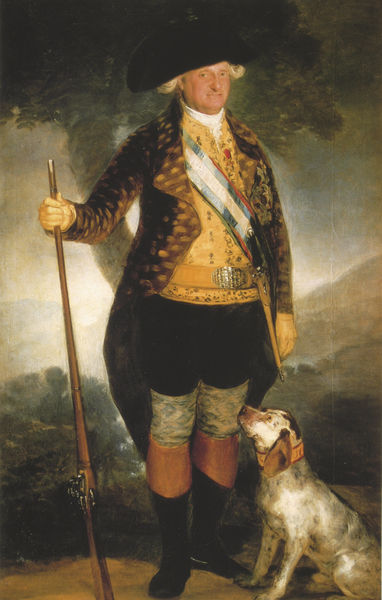
Titel: King Carlos IV in Hunting Costume
Künstler: Francisco José Goya Lucientes
Standort: Madrid
Institution: Palacio Real de Madrid
Schlagwörter: baum, blau, dunkel, gemälde, mann, umhang, weiß, wolken, gelb, landschaft, braun, haar, handschuhe, hintergrund, hut, blick, dackel, gürtel, hund, muster, alt, hose, jacke, gesicht, messer, samt, portrait, porträt, öl, natur, rauch, gold, mantel, reich, sitzend, stoff, adel, rosa, wald, stock, schärpe, halsband, stab, berge, ölgemälde, kaiser, könig, frack, ganzfigurig, goya, weste, schnalle, strümpfe, stütze, uniform, soldat, waffe, napoleon, dreispitz, orden, scherpe, stiefel, herrscher, fürst, jagd, ganzfigur, rasiert, jäger, gewehr, jagdhund, lanfschaft, wams, general, herzog, feldherr, oker, flinte, velazquez, treu, porträit, fritz, graß, kolonien, büchse, beagle, attribute, muskete, prträt, rauchsäule, balue, schärüe, fmann, schießeisen, muskeete, fellherr